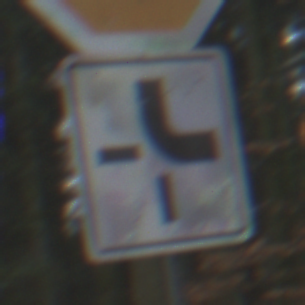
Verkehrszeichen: VerlaufVorfahrtsstrasse4
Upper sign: Stop
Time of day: Midday
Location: Outdoor (Nature)
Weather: Overcast
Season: NotSpecified
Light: Natural